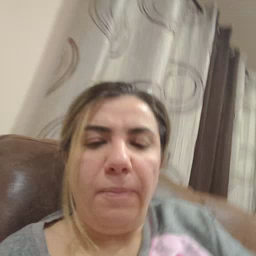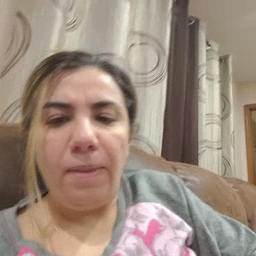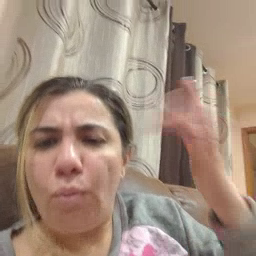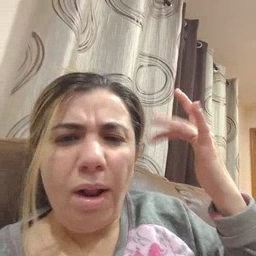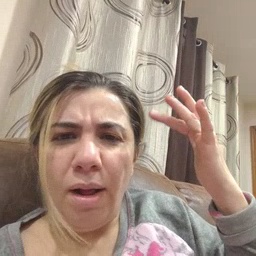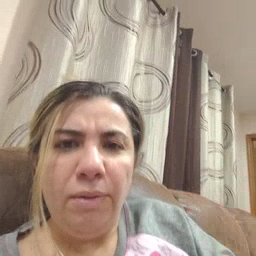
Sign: why